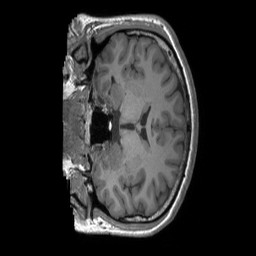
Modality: T1w
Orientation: coronal
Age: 31
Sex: male